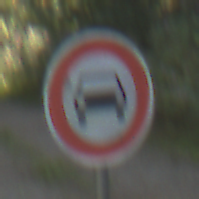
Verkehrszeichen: VerbotKraftwagen
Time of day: MorningAfternoon
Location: Outdoor (Nature)
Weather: Clear
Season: NotSpecified
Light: Natural